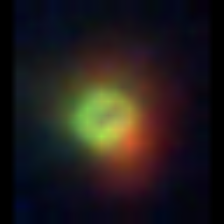
Taxon: NanoPlankton
Group: Other